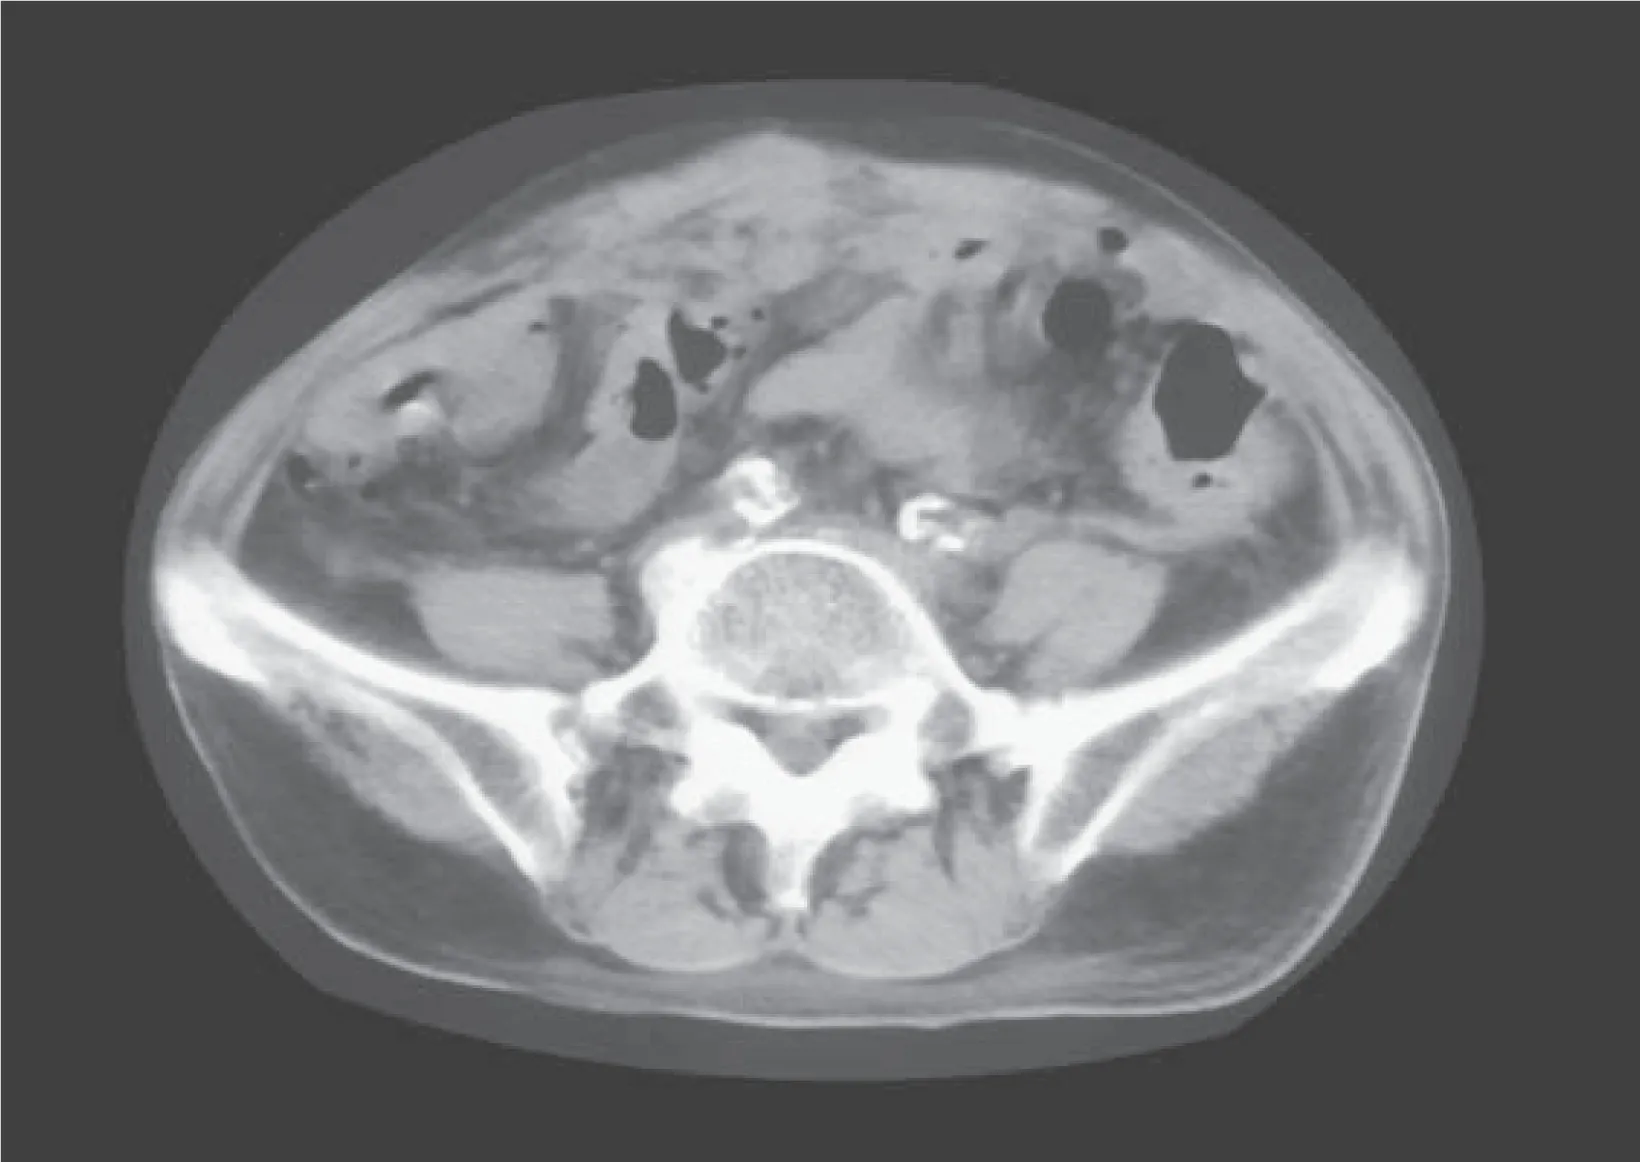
CT scans obtained after L-OHP administration. (a) The nodular masses are larger than before.
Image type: radiology (ct)